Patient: sex M, age 63
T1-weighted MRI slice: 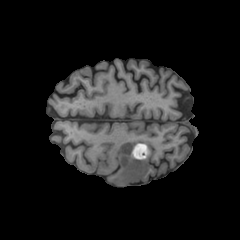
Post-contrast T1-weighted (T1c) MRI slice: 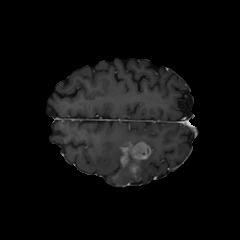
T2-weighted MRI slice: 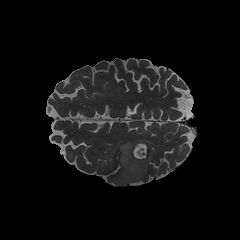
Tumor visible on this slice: yes
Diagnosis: Glioblastoma, IDH-wildtype
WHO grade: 4